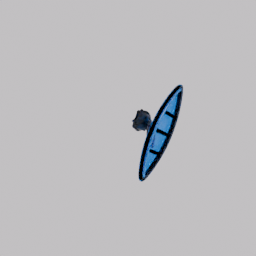
Label: lighting